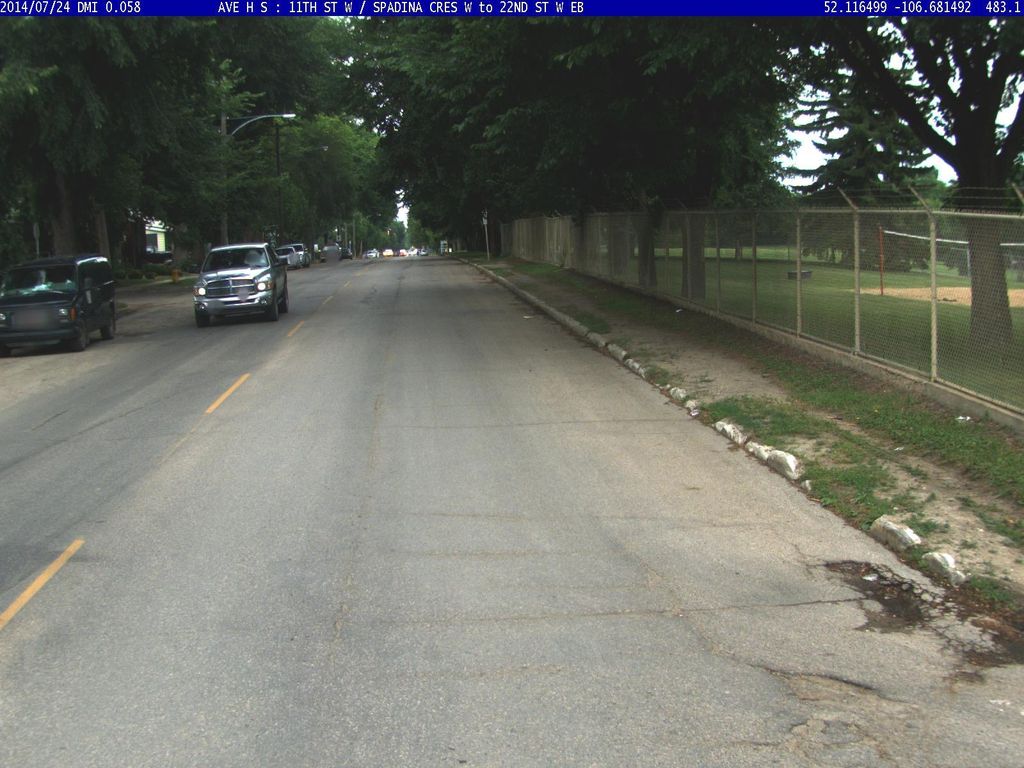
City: saskatoon